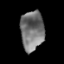
Tissue: lung
Cell type: Epithelial cells
Senescence score: 0.2374
Nuclear area (px): 907
Mean DAPI intensity: 117.259